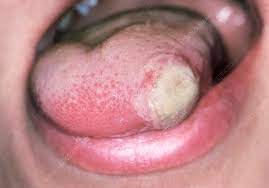
Condition: Mouth Ulcer